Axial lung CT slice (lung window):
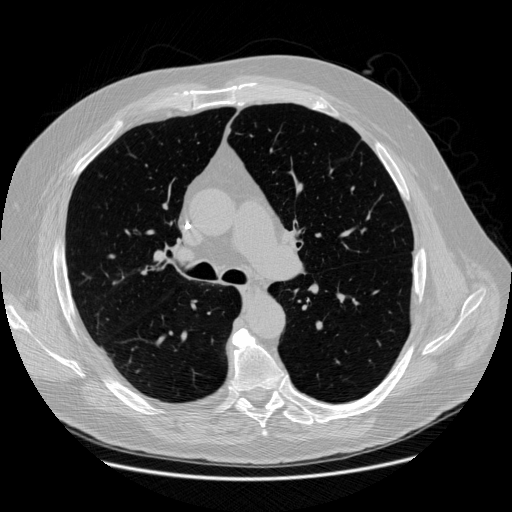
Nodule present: no